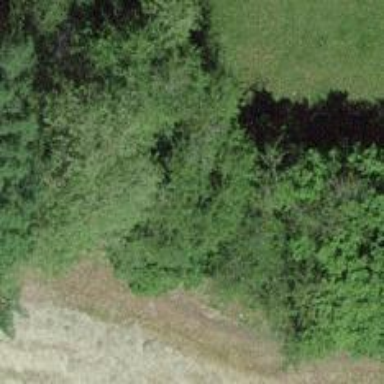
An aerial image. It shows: Row of trees in natural setting.